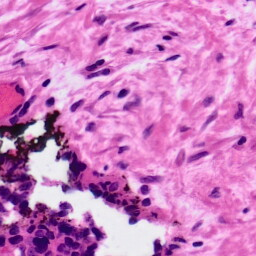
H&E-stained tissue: Ovarian